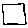
Label: square